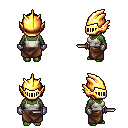
a pixel art fantasy rpg character, female body template, orc, green skin, white pirate shirt, robe skirt, raven bangs hairstyle, gold helm, metal gloves, dagger, four views (front, back, left, right), 2x2 character sprite sheet, small pixel art, hard edges, no anti-aliasing